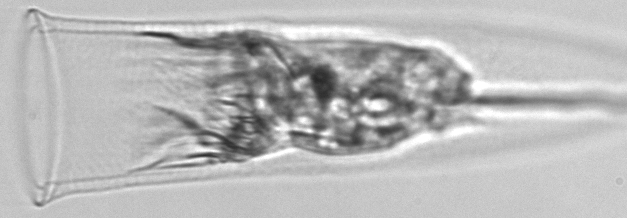
Label: Tintinnina